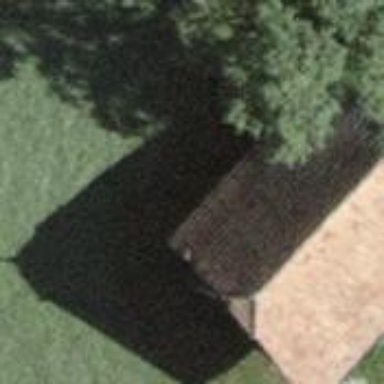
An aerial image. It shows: Barn.